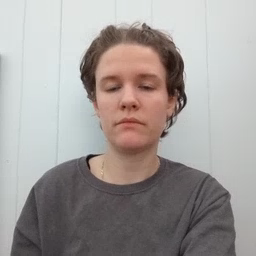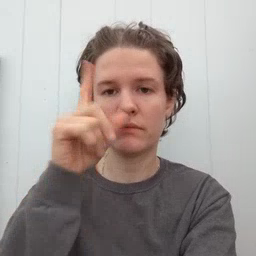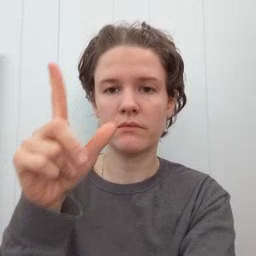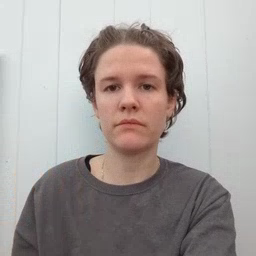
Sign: awake